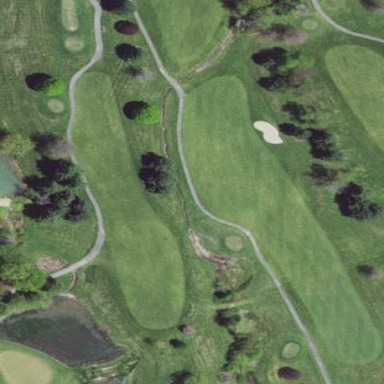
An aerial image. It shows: Grassy area designated as golf fairway.